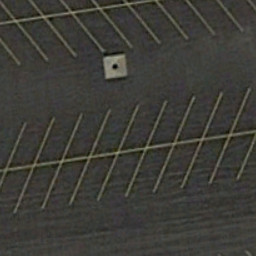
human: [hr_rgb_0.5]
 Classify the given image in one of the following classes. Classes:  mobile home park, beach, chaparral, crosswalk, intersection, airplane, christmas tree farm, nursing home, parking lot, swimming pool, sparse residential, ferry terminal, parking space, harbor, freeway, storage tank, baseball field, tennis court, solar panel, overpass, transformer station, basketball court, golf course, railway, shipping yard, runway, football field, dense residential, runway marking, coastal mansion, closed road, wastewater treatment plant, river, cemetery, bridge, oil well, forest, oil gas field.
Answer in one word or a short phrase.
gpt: parking space